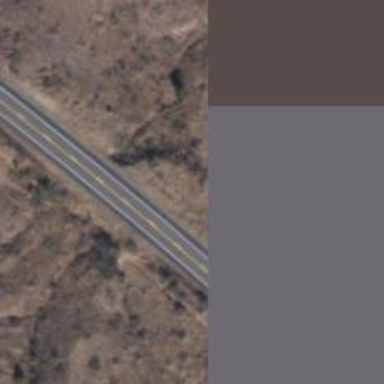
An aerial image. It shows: Abandoned road.